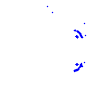
Particle: pion